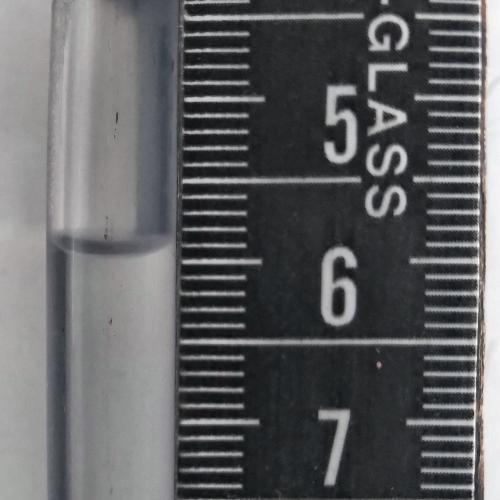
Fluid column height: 5.9 cm